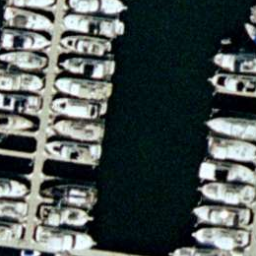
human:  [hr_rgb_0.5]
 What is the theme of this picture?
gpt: harbor

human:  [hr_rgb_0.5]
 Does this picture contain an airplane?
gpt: no

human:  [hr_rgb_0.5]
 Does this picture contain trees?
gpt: no